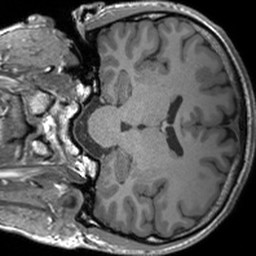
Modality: T1w
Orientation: coronal
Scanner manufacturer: siemens
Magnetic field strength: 3 T
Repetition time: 1.54 s
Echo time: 0.00234 s